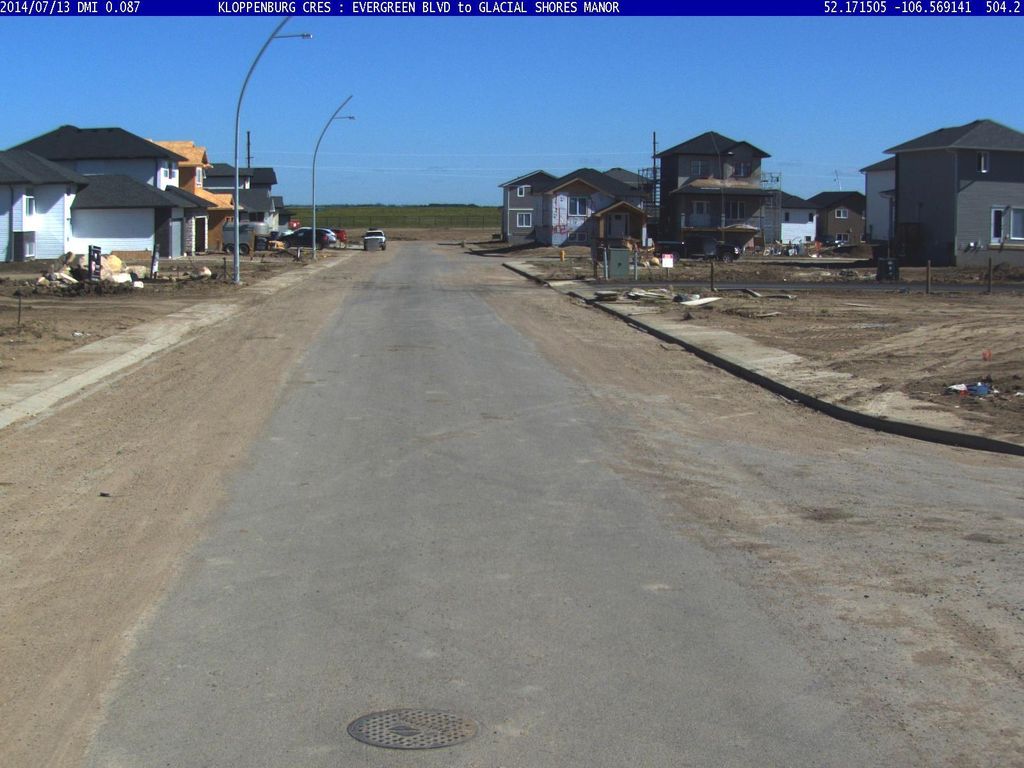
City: saskatoon